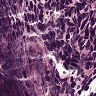
Metastatic tissue present: no